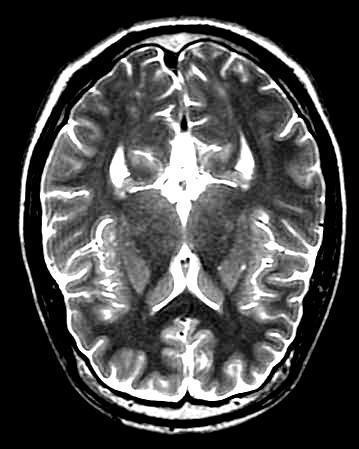
Label: notumor